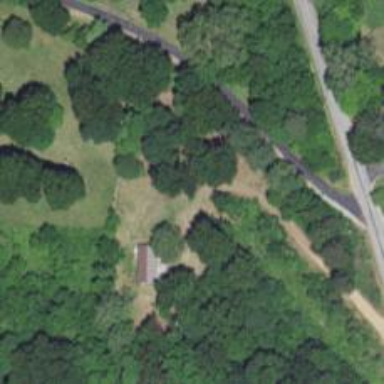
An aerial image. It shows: Driveway.